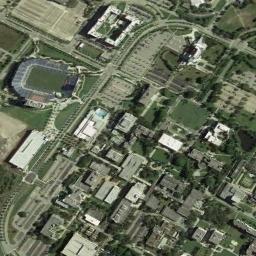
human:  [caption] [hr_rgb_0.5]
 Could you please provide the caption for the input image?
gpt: The stadium is on the grass next to some buildings and trees .

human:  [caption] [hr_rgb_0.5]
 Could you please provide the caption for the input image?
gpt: There are many buildings of different shapes and sizes next to the stadium .

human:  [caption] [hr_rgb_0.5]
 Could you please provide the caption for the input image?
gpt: The stadium is surrounded by blue chairs .

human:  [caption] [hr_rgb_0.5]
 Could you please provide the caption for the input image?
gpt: Square stadium surrounded in the middle of residential area .

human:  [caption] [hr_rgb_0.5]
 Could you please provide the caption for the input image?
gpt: There are many buildings around the stadium .